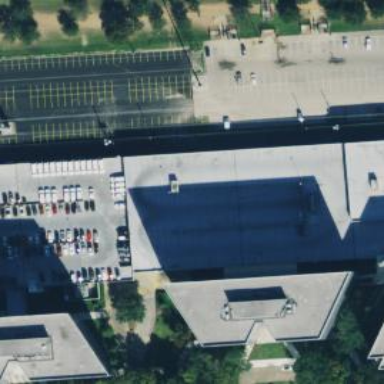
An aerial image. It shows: Multi-storey parking building.